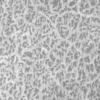
Label: not_dusty